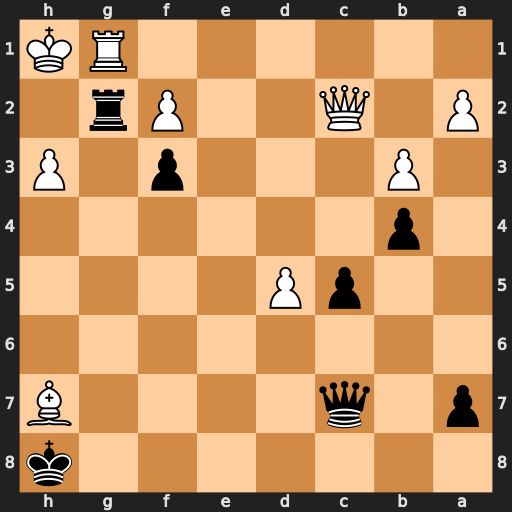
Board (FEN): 7k/p1q4B/8/2pP4/1p6/1P3p1P/P1Q2Pr1/6RK
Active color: b
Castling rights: -
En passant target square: -
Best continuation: Qh2#